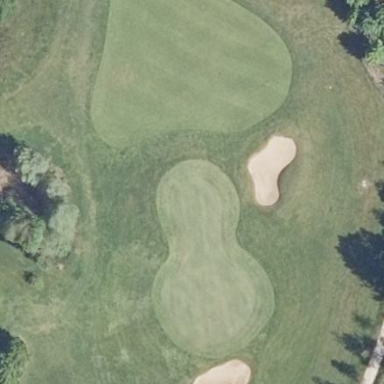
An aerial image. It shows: Golf green.